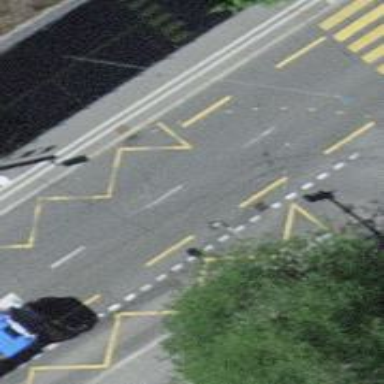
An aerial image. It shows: Bus stop for trolleybuses with designated stop position.